【题型】解答题　【知识点】立体几何　【难度】easy
\textbf{7. 已知长方体$ABCD-A_1B_1C_1D_1$中，$AB=3,BC=4,AA_1=5$，若该长方体的各顶点都在球$O$的表面上.求：}

\vspace{0.3cm}
\noindent\textbf{(1)异面直线$CD$与$BD_1$所成角的大小；}
\noindent\textbf{(2)求球$O$的表面积.}
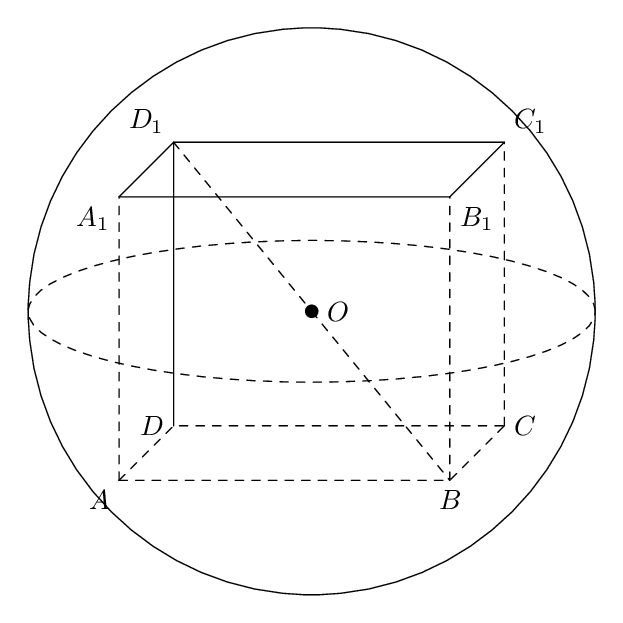
【解答】
\vspace{0.5cm}
\noindent\textbf{【答案】(1)$\arccos\dfrac{3}{10}\sqrt{2}$}
\noindent\textbf{(2)$50\pi$}

\vspace{0.5cm}
\noindent\textbf{【分析】(1) 根据平行得出异面直线$CD$与$BD_1$所成角等于直线$AB$与$BD_1$所成角，再在三角形中计算结合反三角函数求角；}
\noindent\textbf{(2) 长方体的外接球的直径即为长方体体对角线的长度，即可求出半径，从而求出球$O$的表面积.}

\vspace{0.5cm}
\noindent\textbf{【详解】(1) 连接$AD_1$，因为$AB\parallel CD$，所以异面直线$CD$与$BD_1$所成角等于直线$AB$与$BD_1$所成角$\angle ABD_1$，}
\noindent\textbf{在$\triangle ABD_1$中，$BD_1=\sqrt{9+16+25}=5\sqrt{2}$,$AB=3$,$AD_1=\sqrt{AD^2+DD_1^2}=\sqrt{41}$，}
\noindent\textbf{因为$BD_1^2=AB^2+AD_1^2$，所以$AB\perp AD_1$，}
\noindent\textbf{$\cos\angle ABD_1=\dfrac{AB}{BD_1}=\dfrac{3}{5\sqrt{2}}$，$\angle ABD_1=\arccos\dfrac{3}{10}\sqrt{2}$，}
\noindent\textbf{所以异面直线$CD$与$BD_1$所成角的大小$\arccos\dfrac{3}{10}\sqrt{2}$；}

\vspace{0.3cm}
\noindent\textbf{(2) 长方体$ABCD-A_1B_1C_1D_1$，$AB=3,BC=4,AA_1=5$，}
\noindent\textbf{所以长方体的对角线长为$BD_1=\sqrt{9+16+25}=5\sqrt{2}$.}
\noindent\textbf{因为长方体的对角线为球$O$的直径，}
\noindent\textbf{所以球$O$的半径为$\dfrac{5\sqrt{2}}{2}$，}
\noindent\textbf{所以球$O$的表面积是$4\times\pi\times R^2=4\times\pi\times\left(\dfrac{5\sqrt{2}}{2}\right)^2=50\pi$.}
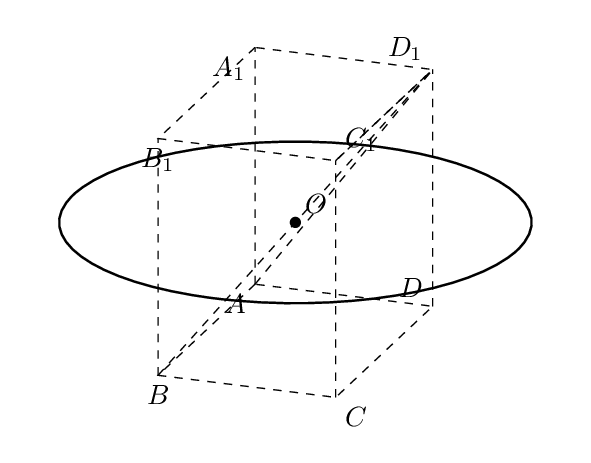